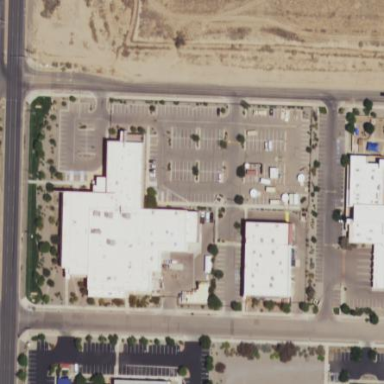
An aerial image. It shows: Building.